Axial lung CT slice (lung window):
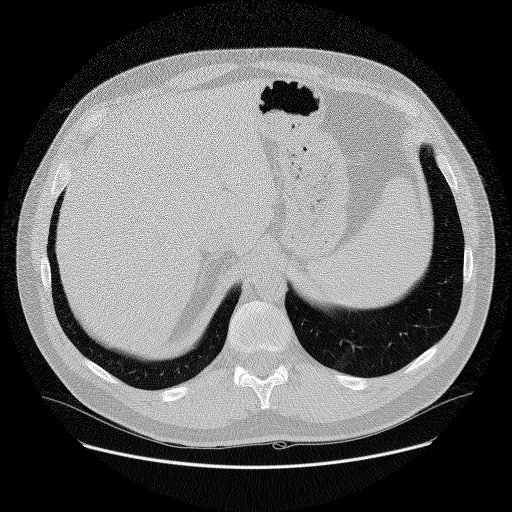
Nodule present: no